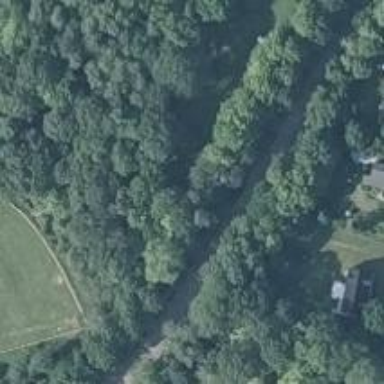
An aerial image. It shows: Disused railway.